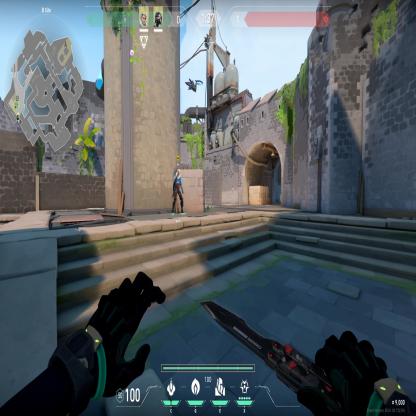
Label: teammate